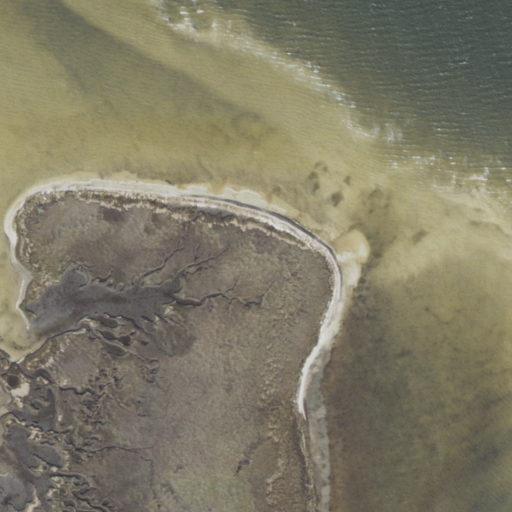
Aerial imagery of cape in Florida named Goose Point containing open water and herbaceous wetlands